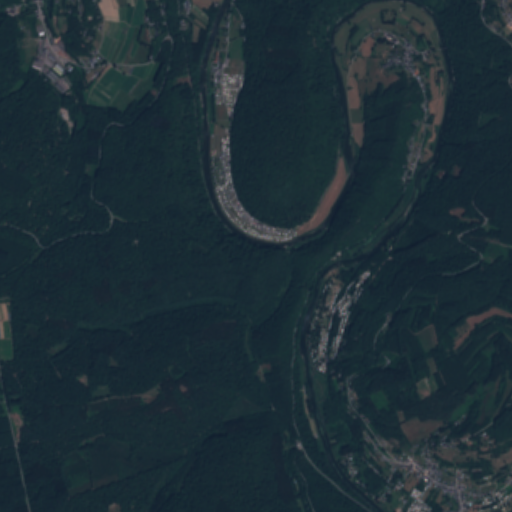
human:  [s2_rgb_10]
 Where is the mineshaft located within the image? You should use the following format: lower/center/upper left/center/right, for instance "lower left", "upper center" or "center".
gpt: The mineshaft is located in the upper left of the image.
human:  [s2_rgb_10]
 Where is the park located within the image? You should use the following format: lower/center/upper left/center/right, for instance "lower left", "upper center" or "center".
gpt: The park is located in the upper right of the image.
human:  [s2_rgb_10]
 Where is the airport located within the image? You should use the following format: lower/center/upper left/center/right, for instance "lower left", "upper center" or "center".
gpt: There is no airport in the image.